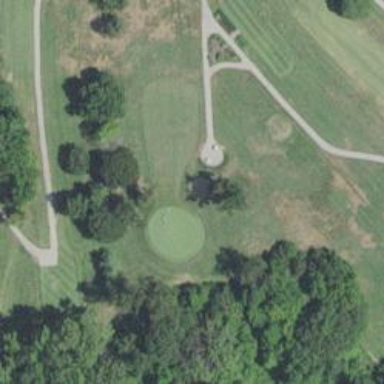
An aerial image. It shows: Golf hole.